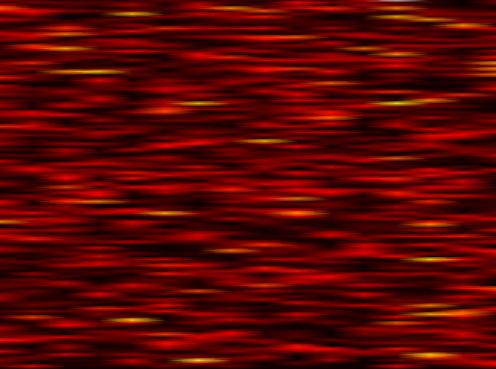
Label: FBMC